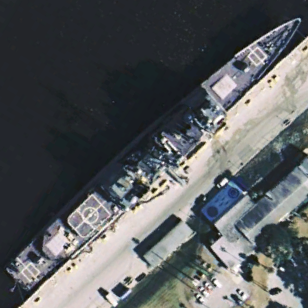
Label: cruiser